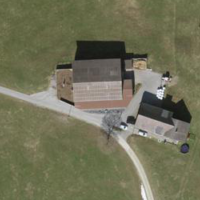
EUNIS habitat code: 24
Species observed at this site:
Sorbus aucuparia